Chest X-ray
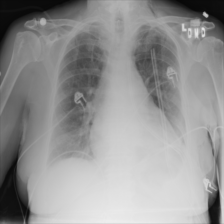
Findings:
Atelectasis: negative
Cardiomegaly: negative
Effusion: negative
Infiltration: negative
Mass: negative
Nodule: negative
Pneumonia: negative
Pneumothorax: positive
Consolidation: negative
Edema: negative
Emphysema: negative
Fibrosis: negative
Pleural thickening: negative
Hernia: negative